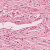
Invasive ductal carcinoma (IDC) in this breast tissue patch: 1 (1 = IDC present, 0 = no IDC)